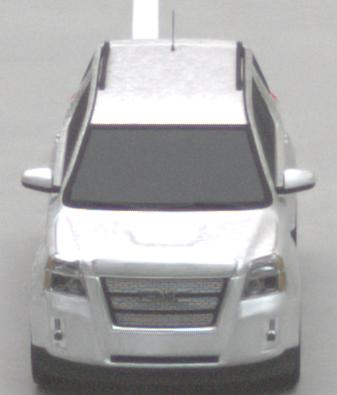
Make: GMC
Model: Terrain
Detailed model: Gen. 1
Model produced from: 2009
Model produced until: 2017
Doors: 5
Color: white
Road condition: dry road
Daytime: sunrise or sunset
Contrast: medium contrast